Question: I am running these queries on MySQL 5.6.13.
I using repeatable read isolation level. The table looks like below:

In Session A terminal I have issued below statement
'''
UPDATE manufacurer
SET lead_time = 2
WHERE mname = 'Hayleys';
'''
In Session B terminal I tried to update the value lead_time of ACL Cables to 2. But since the previous UPDATE command from Session A is not yet committed (and Session A has an exclusive lock on manufacturer table), this update waits. This I can understand.
But when I try to execute a SELECT statement on Session B as below,
'''
SELECT * FROM manufacturer
WHERE mcode = 'ACL';
'''
it correctly query the manufacturer table and give out the row. How can this happen? Because Session A still hold the exclusive lock on manufacturer table and as I understand when an exclusive lock is held on a table no other transactions can it till the previous transaction is committed.
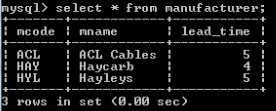
Answer: Found below information on this page
<URL>
> You can set transaction characteristics globally, for the current
session, or for the next transaction: With the GLOBAL keyword, the statement applies globally for all
subsequent sessions. Existing sessions are unaffected. With the SESSION keyword, the statement applies to all subsequent
transactions performed within the current session. Without any SESSION or GLOBAL keyword, the statement applies to the
next (not started) transaction performed within the current session.
Have this been taken into consideration?
> This is the default isolation level for InnoDB. For consistent reads,
there is an important difference from the READ COMMITTED isolation
level: All consistent reads within the same transaction read the
snapshot established by the first read. This convention means that if
you issue several plain (nonlocking) SELECT statements within the same
transaction, these SELECT statements are consistent also with respect
to each other.
In this article its decribes very well.
<URL>
> It is important to remember that InnoDB actually locks index entries,
not rows. During the execution of a statement InnoDB must lock every
entry in the index that it traverses to find the rows it is modifying.
It must do this to prevent deadlocks and maintain the isolation level.
Are the tables well indexed? Can you run a 'SHOW ENGINE innodb STATUS' to confirm that the lock is held?